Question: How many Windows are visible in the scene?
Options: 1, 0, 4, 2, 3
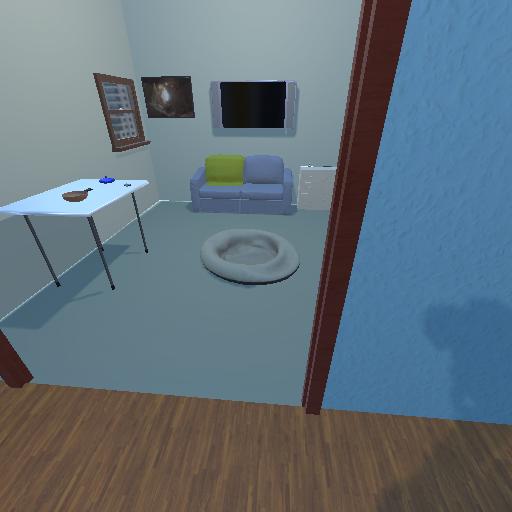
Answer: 1